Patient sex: M
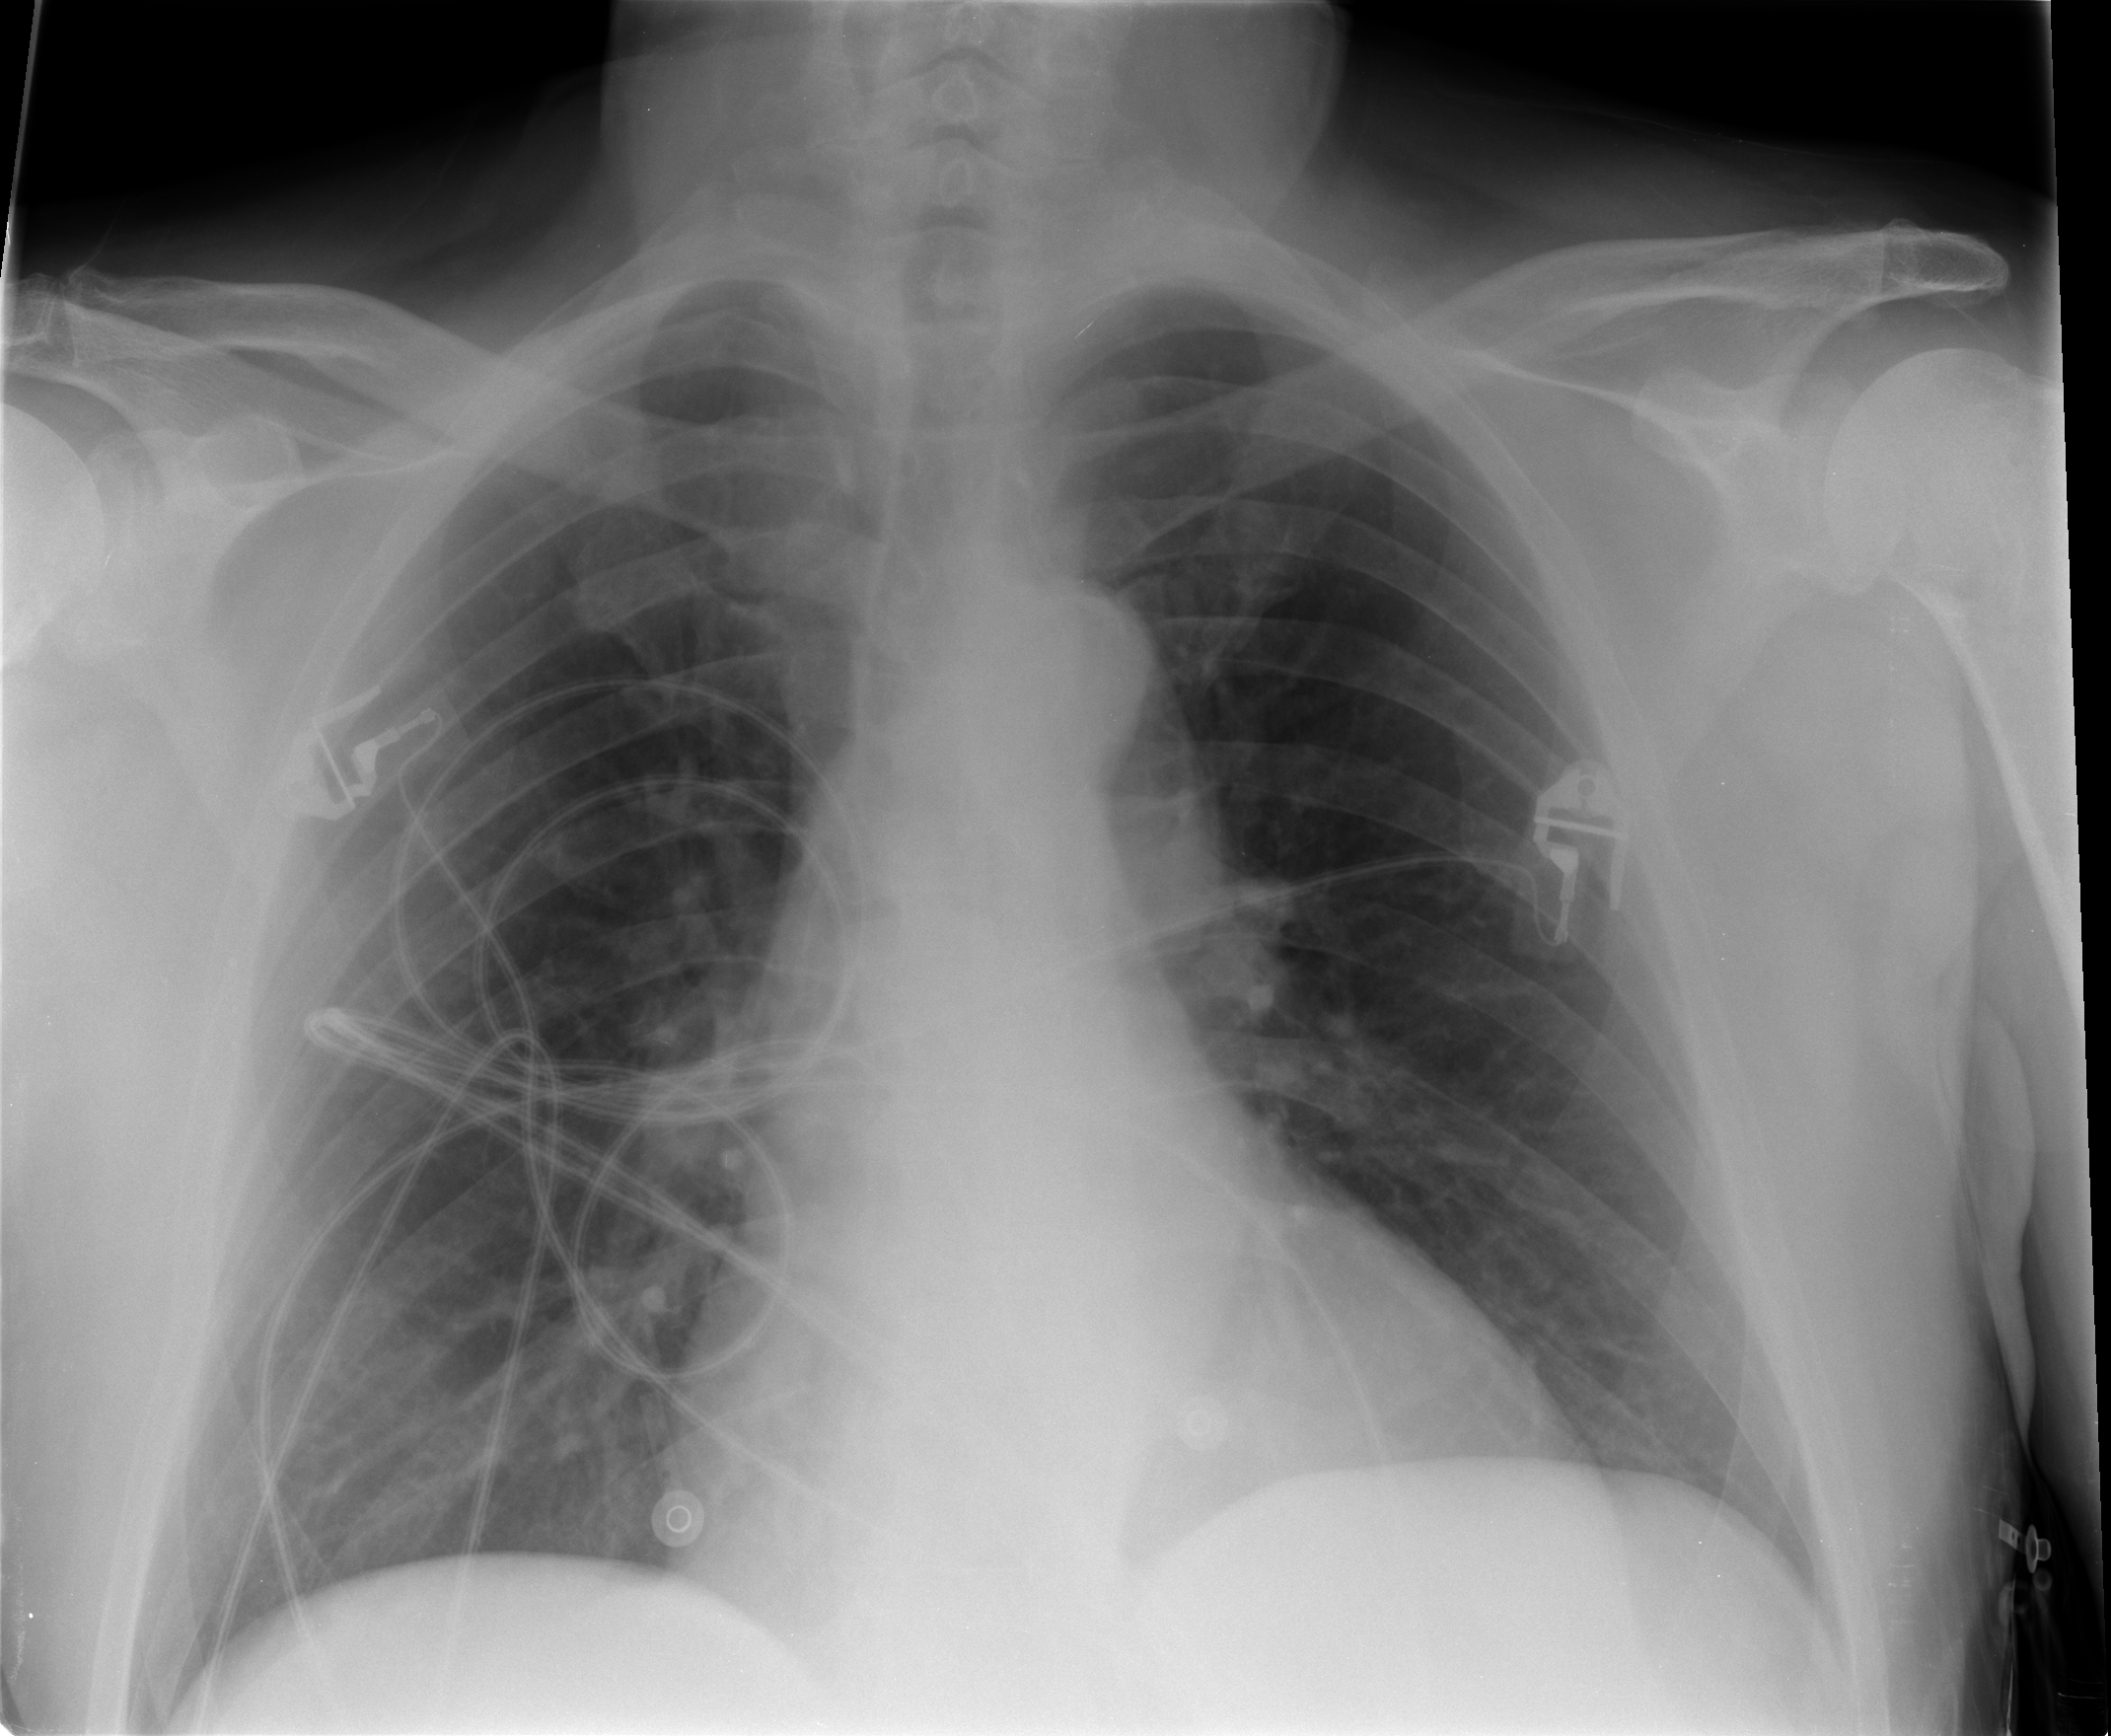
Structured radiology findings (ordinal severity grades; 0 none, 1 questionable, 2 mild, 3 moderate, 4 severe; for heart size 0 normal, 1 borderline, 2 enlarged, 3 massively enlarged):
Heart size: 2
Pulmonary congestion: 2
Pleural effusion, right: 0
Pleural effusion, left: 0
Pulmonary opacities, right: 0
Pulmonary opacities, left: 0
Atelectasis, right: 2
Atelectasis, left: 0